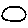
Label: circle